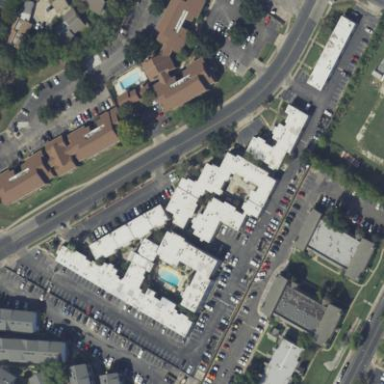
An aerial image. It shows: Residential area with apartments.